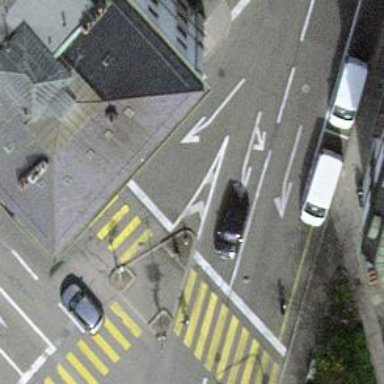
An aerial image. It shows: Road with traffic signals.